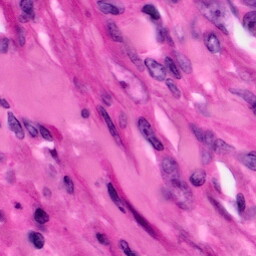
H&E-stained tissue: Pancreatic